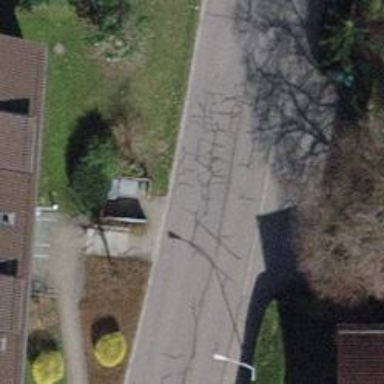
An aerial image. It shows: Kerb serving as barrier.